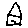
Label: house